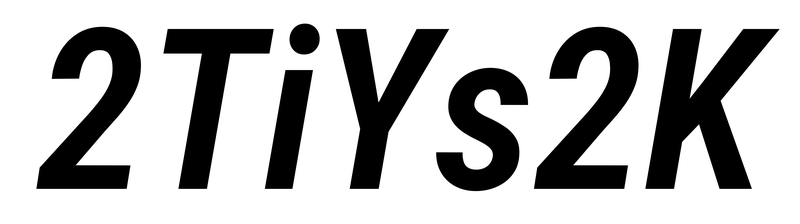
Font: Roboto-Italic_Condensed_SemiBold_Italic